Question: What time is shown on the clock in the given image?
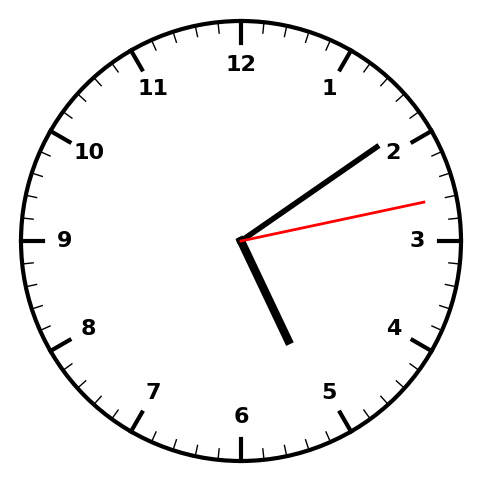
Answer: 05:09:13